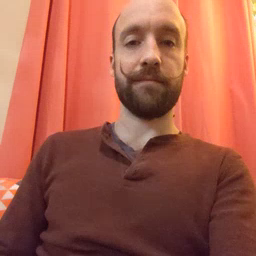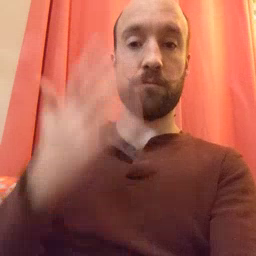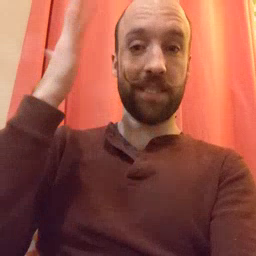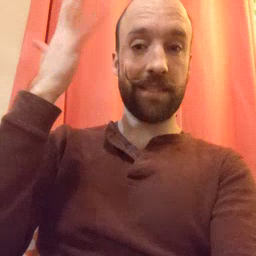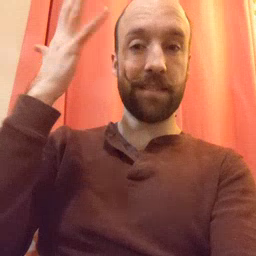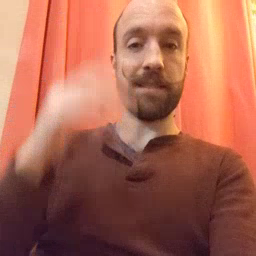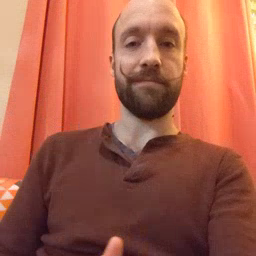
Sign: tree